Question: I am using baguetteBox.js in a website in two different pages:
- -
In the gallery it works well but in the homepage I can't find why the lightbox controls (i.e.:'id="baguetteBox-overlay"') are appearing at the bottom of the webpage like this:

In both webpages, I am loading the same assets, and console does not show any errors.
You can see it live at:
- <URL>
Using _baguettebox.js/1.10.0 (with Bootstrap 4 too)
Any idea how to fix it?
# Relevant code:
In homepage,
'''
<section class="gallery-block compact-gallery">
<div class="container">
<div class="row no-gutters">
<div class="col-md-6 col-lg-4 item zoom-on-hover">
<a class="lightbox" href="/media/images/image5.width-1400.jpg">
<img class="img-fluid image" src="/media/images/image5.width-1400.jpg">
<span class="description">
<span class="description-heading">Image 5</span>
</span>
</a>
</div>
<div class="col-md-6 col-lg-4 item zoom-on-hover">
<a class="lightbox" href="/media/images/image1.width-1400.jpg">
<img class="img-fluid image" src="/media/images/image1.width-1400.jpg">
<span class="description">
<span class="description-heading">Image 1</span>
</span>
</a>
</div>
....
</div>
</div>
</section>
'''
Loading js at bottom:
'''
<script src="https://cdnjs.cloudflare.com/ajax/libs/baguettebox.js/1.10.0/baguetteBox.min.js"></script>
<script>
baguetteBox.run('.compact-gallery', {
animation: 'slideIn',
});
</script>
'''
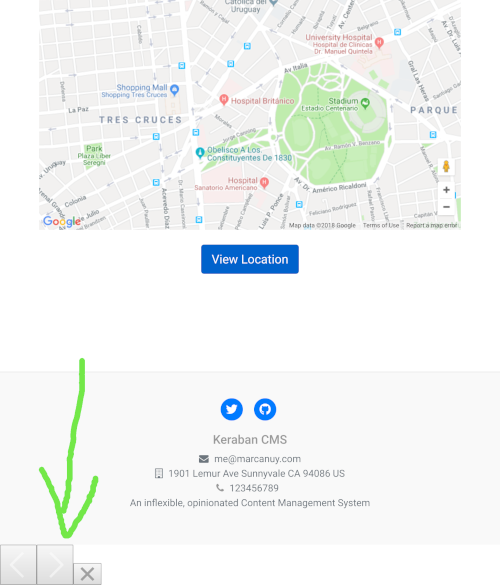
Answer: The base stylesheet was missing and caused the dialog to appear, adding the proper style sheet fixes it '<link rel="stylesheet" href="https://cdnjs.cloudflare.com/ajax/libs/baguettebox.js/1.10.0/baguetteBox.min.css" />'.